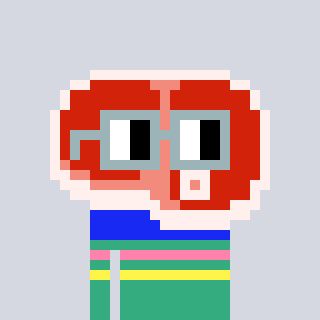
a pixel art character with square dark gray glasses, a steak-shaped head and a teal-colored body on a cool background